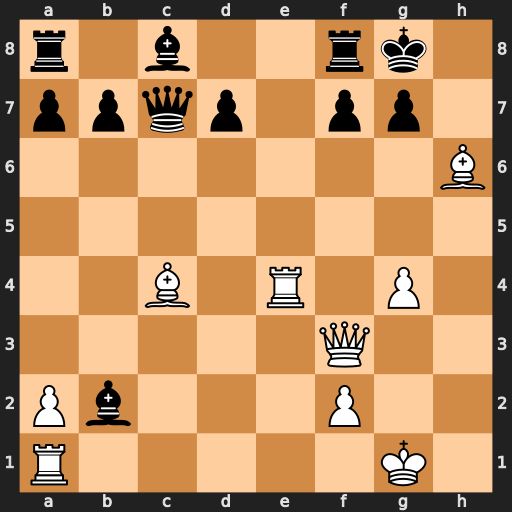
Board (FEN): r1b2rk1/ppqp1pp1/7B/8/2B1R1P1/5Q2/Pb3P2/R5K1
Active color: w
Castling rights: -
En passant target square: -
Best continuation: Bxf7+ Rxf7 Re8+